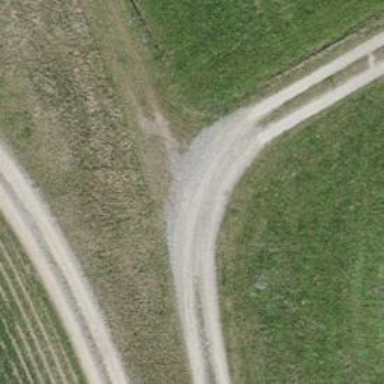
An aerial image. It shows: Track with grade2 tracktype.